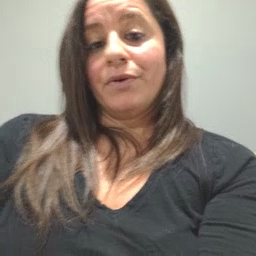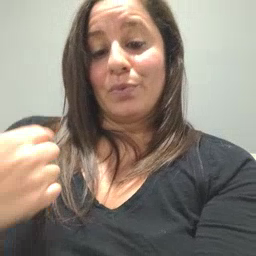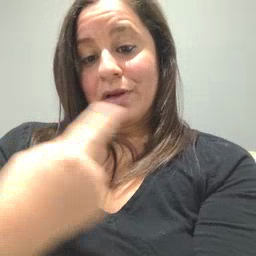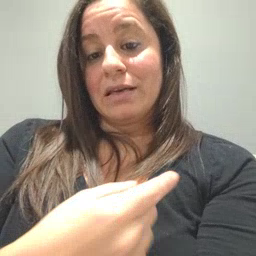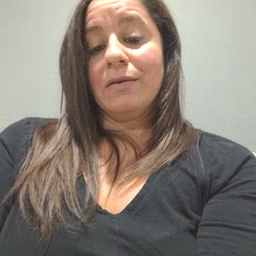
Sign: weus